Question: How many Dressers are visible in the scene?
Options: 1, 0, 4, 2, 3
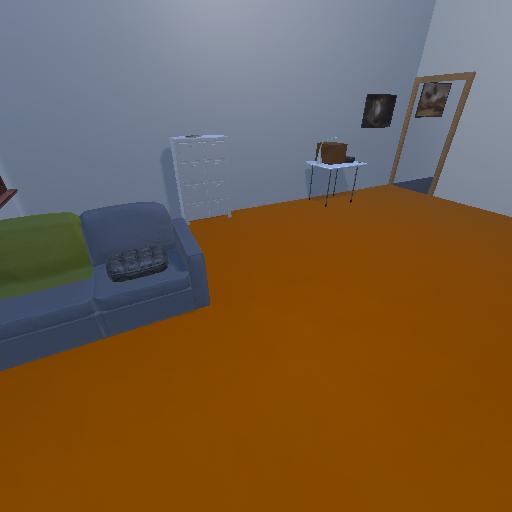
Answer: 1